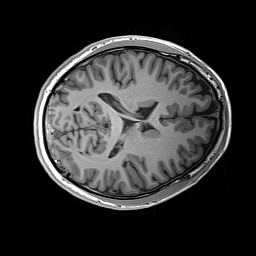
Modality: T1w
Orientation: axial
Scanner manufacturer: siemens
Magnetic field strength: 3 T
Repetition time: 2.2 s
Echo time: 0.00244 s